Question: I would want to have an actionable that has a custom background, and two icons. One for the app icon and the other replacing the text name of the app.
Currently , for some reason , the only thing that is displayed is text and an invisible margin at the top :

-
manifest :
'''
...
<activity android:theme="@style/Theme.AppCompat.Light" android:name=".myPagerActivity" />
...
'''
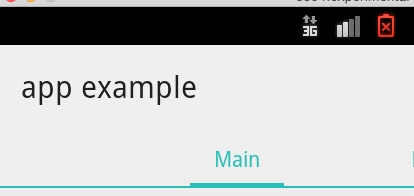
Answer: You are using the 'AppCompat' version 21 and it is normal.
The Action Bar follows the material design guidelines and uses a 'Toolbar'.
As you can read <URL>:
'''
The use of application icon plus title as a standard layout is
discouraged on API 21 devices and newer.
'''
It is the reason because you are displaying only the test in your Activity.
You can customize your Toolbar. Something like:
'''
<android.support.v7.widget.Toolbar xmlns:android="http://schemas.android.com/apk/res/android"
xmlns:app="http://schemas.android.com/apk/res-auto"
android:id="@+id/toolbar">
<!-- your custom views here -->
</android.support.v7.widget.Toolbar>
'''
In your 'AppCompatActivity':
'''
Toolbar actionBar = (Toolbar) findViewById(R.id.toolbar);
setSupportActionBar(actionBar);
//Customize your views here...
'''
Finally you have to use a appcompat theme like '.NoActionBar'